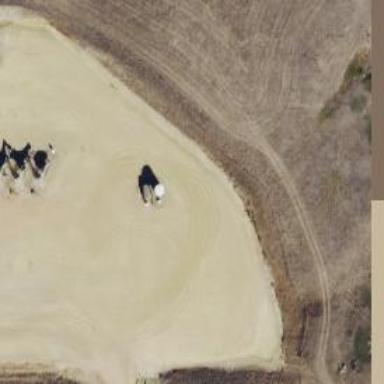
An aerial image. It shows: Storage tank that is man-made.